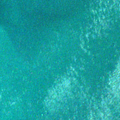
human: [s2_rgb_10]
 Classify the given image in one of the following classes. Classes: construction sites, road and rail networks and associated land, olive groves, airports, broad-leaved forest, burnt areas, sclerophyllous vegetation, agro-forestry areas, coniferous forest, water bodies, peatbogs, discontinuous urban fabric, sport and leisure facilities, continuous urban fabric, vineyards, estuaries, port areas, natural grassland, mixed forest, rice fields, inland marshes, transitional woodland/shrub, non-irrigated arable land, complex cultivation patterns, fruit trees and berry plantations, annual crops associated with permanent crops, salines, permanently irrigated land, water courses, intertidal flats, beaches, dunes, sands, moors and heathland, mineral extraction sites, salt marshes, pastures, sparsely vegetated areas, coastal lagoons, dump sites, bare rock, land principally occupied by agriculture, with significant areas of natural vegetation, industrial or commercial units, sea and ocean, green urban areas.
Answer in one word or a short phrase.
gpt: sea and ocean